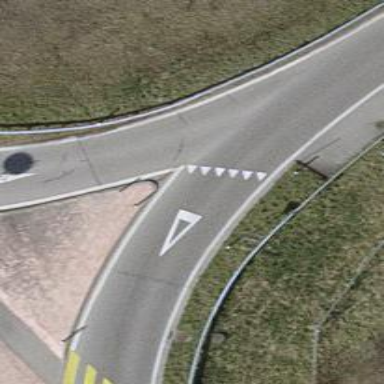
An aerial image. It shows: Road with "give way" sign.